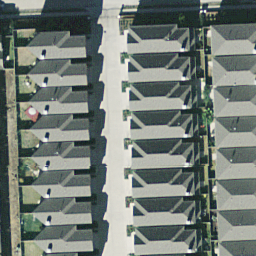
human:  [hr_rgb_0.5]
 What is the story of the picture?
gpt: dense residential